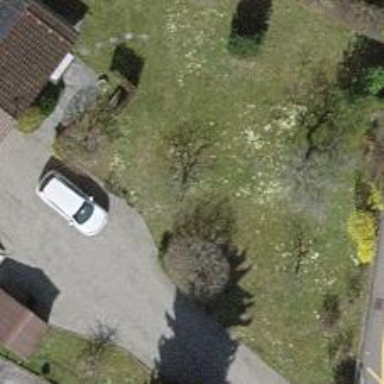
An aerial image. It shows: Deciduous broadleaved tree in garden.